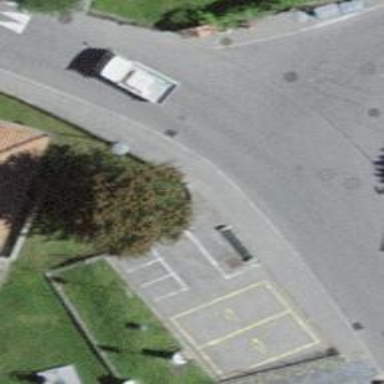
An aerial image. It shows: Rack for bicycle parking.